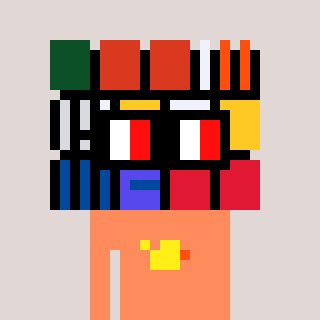
a pixel art character with square glasses with black frames and red eyes, a abstract-shaped head and a peachy-colored body on a warm background